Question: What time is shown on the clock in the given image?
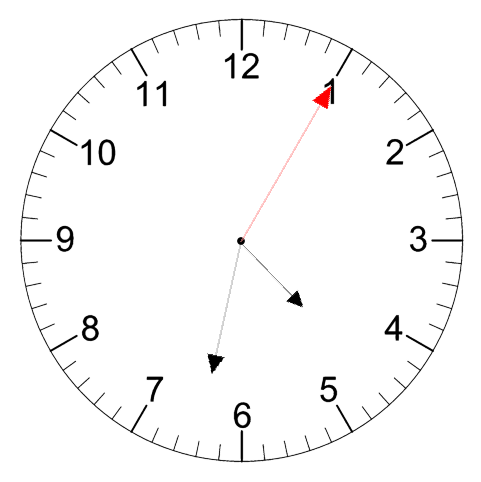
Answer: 04:32:05